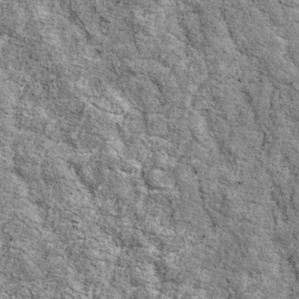
Label: non_frost